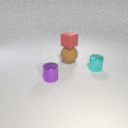
small red rubber cube above large brown rubber sphere